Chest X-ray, AP view. Patient: 50 years old, sex M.
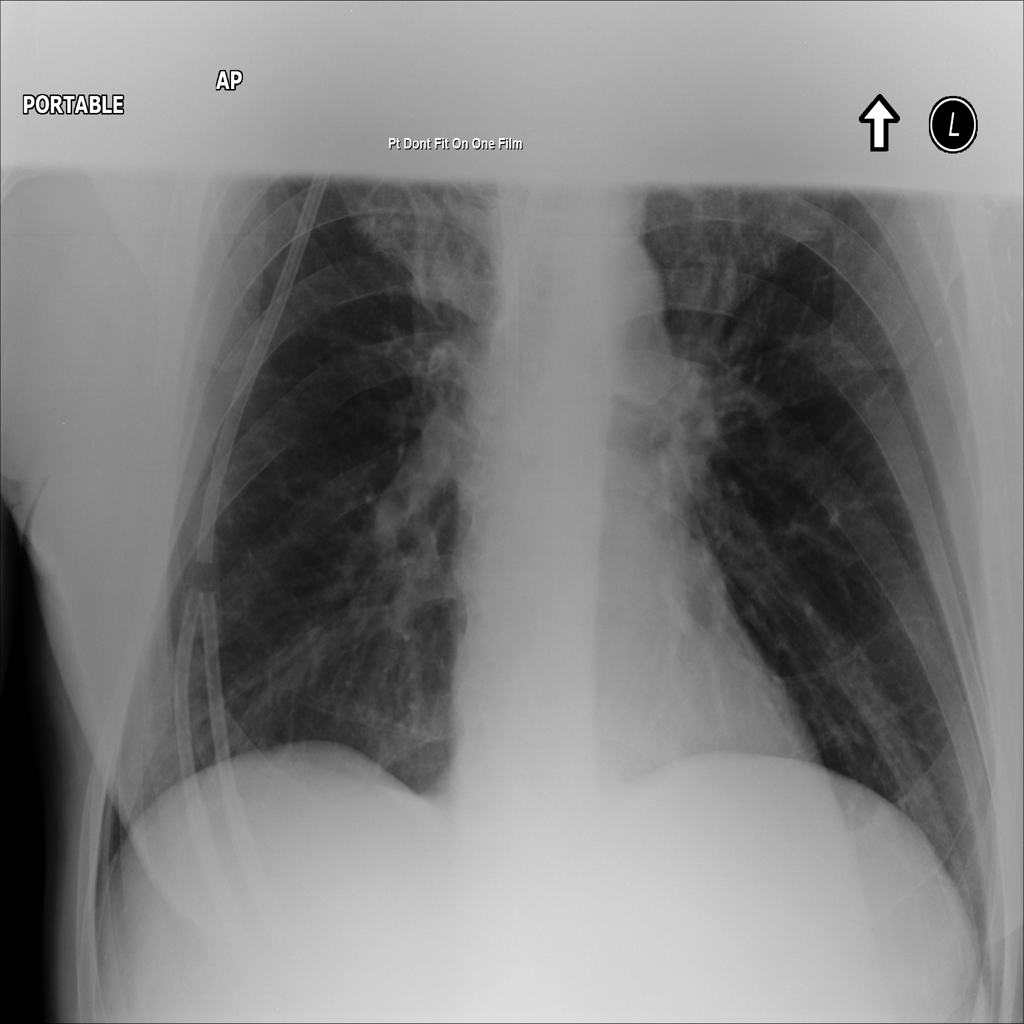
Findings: Infiltration